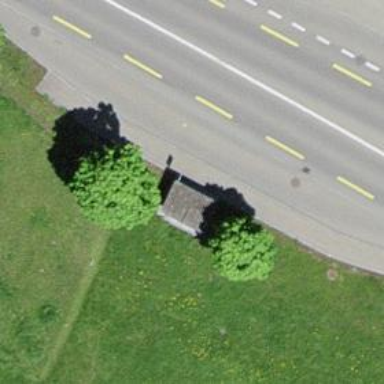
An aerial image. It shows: Bus stop with shelter. It is platform for public transport.